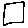
Label: square